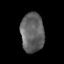
Tissue: prostate
Cell type: Epithelial cells
Senescence score: 0.3212
Nuclear area (px): 897
Mean DAPI intensity: 97.867